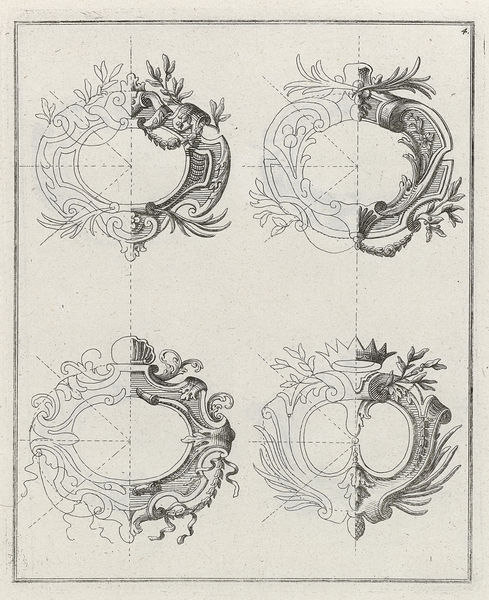
Titel: Blad uit serie met groteske schilden en andere versieringen
Künstler: Johann Daniel Preissler
Standort: Amsterdam
Institution: Rijksmuseum
Schlagwörter: blätter, äste, blume, schwarz, skizze, zeichnung, blüten, ornament, architektur, rahmen, blatt, krone, kreis, oval, rund, umrandung, grafik, linien, symmetrie, ornamente, ramen, stuck, umriss, linie, zweig, schwarzweiss, schrafur, strich, kreise, schraffiert, bleistift, entwurf, wappen, schnörkel, voluten, rosette, konstruktion, muschel, bänder, verzierungen, motive, winkel, strichzeichnung, gestrichelt, unvollständig, eichel, rosmarin, vierteilig, stuckatur, outline